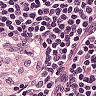
Metastatic tissue present: no